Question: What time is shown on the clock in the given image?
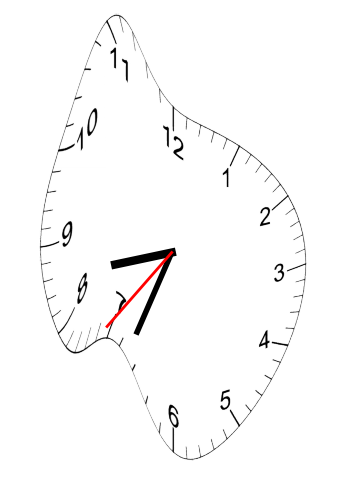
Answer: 08:33:36